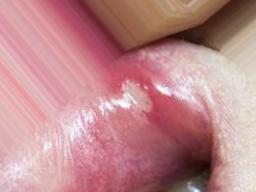
Condition: Mouth Ulcer